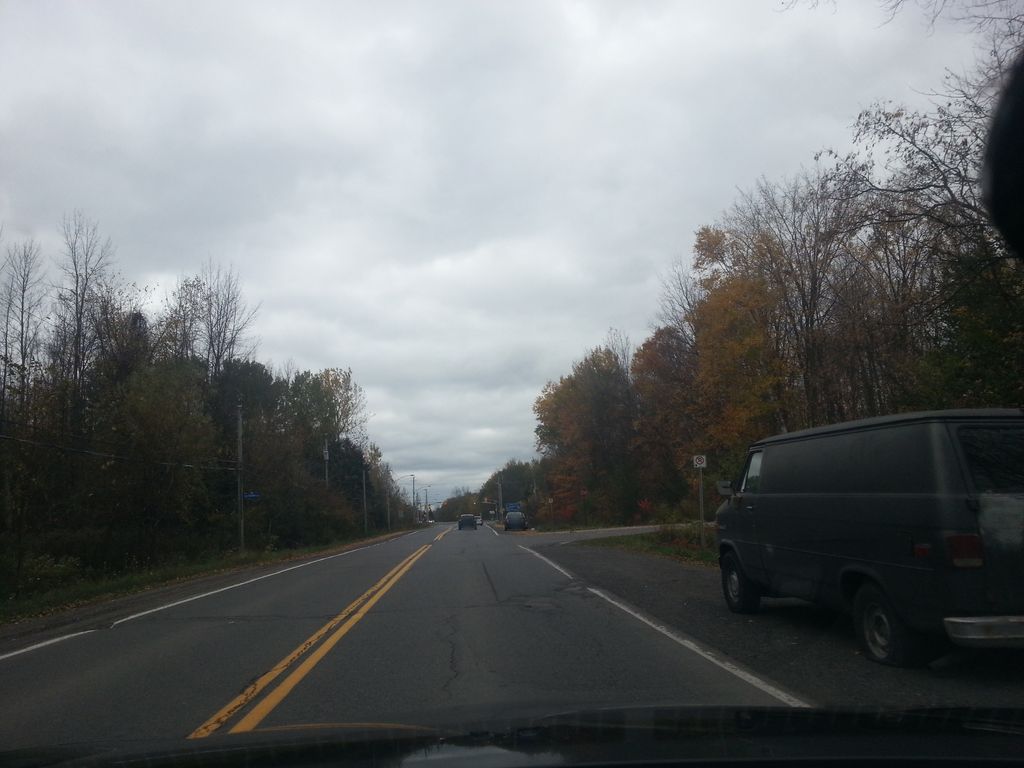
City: ottawa-gatineau